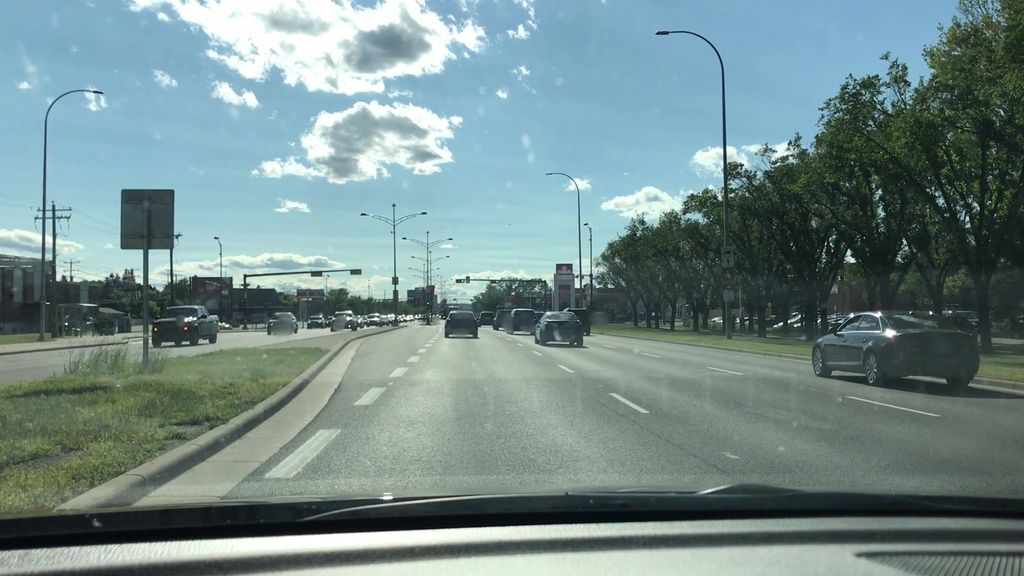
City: calgary